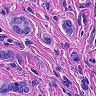
Metastatic tissue present: yes